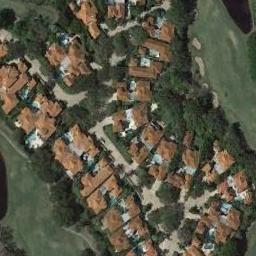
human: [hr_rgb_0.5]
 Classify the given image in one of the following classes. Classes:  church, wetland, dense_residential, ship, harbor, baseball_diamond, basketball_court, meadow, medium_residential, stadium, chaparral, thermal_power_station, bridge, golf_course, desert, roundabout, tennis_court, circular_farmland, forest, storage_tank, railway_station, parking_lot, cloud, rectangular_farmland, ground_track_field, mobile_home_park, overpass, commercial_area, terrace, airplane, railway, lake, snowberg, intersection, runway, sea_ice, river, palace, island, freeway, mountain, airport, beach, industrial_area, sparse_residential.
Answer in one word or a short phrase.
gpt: dense_residential